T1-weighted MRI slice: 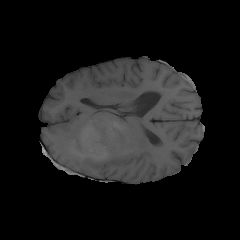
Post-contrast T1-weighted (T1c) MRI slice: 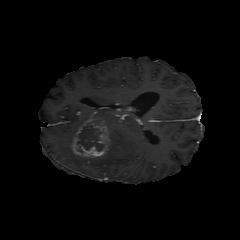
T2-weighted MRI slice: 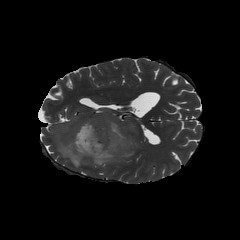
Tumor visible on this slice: yes